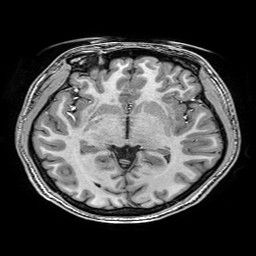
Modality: T1w
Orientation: coronal
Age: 20
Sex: female
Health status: healthy